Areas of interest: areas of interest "Evodia Bay Scenic Area"
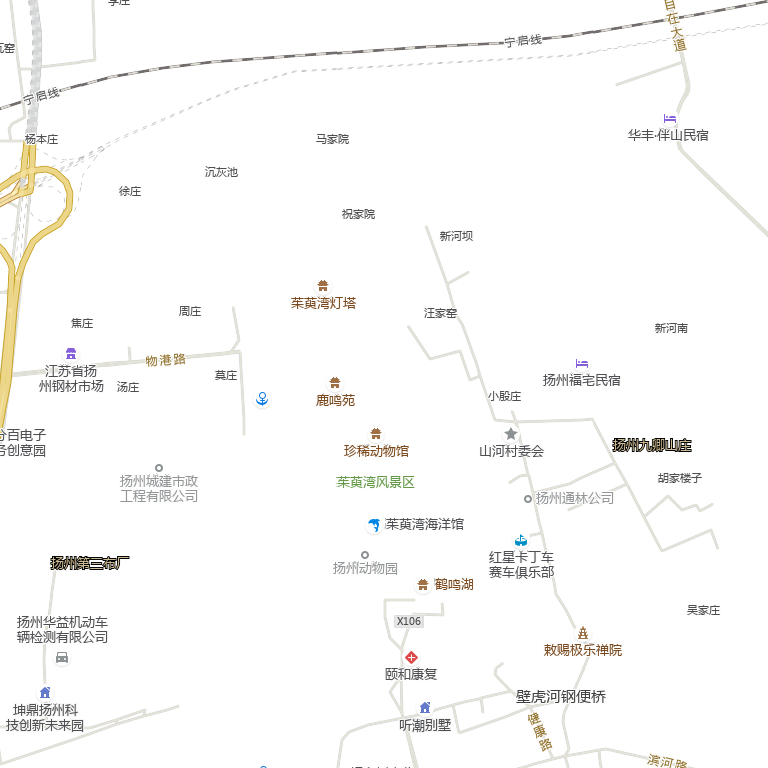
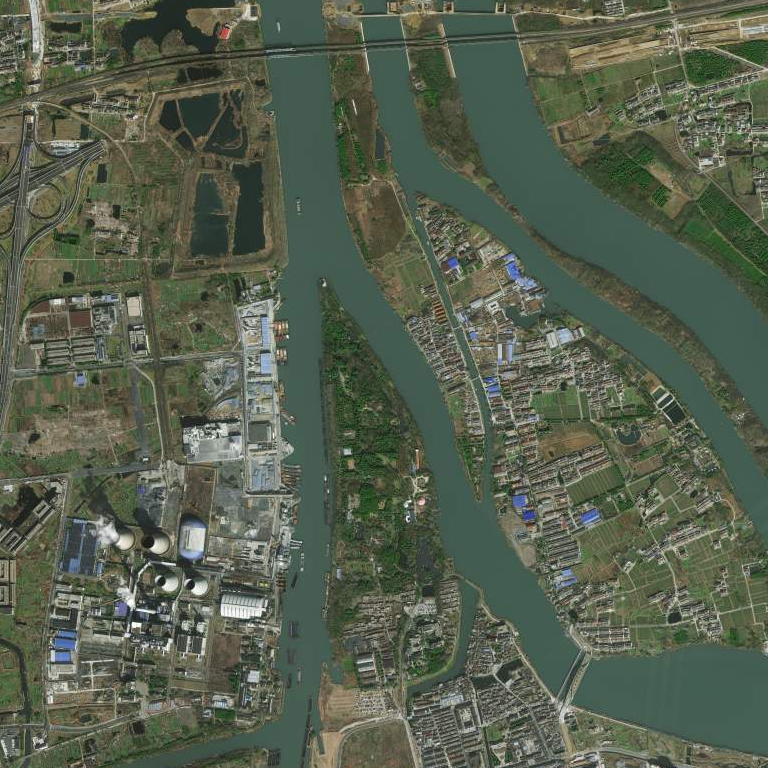